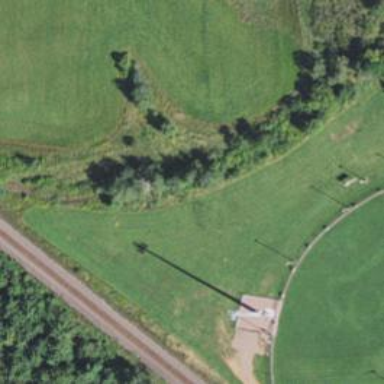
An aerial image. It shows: Abandoned railway.